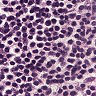
Metastatic tissue present: no